Question: Is there a way to hard code the first column of a csv file then import my data from google analytics starting at the second column?
My problem is that when I hardcode the first column then upload my data, my Google analytics data is printing on the 1st column instead of the second column of the csv file.

'''
def print_csv_file(results):
with open("Google Analytics.csv", "wt") as csvfile:
if results.get('rows', []):
# do headers into output_row
csvfile.write('Site
')
for i in range(5):
csvfile.write('siteName')
csvfile.write('
')
output_row = ""
for header in results.get('columnHeaders'):
output_row += '"' + header.get('name') + '"' + ','
csvfile.write(output_row + '
')
# do cells into output_row
for row in results.get('rows'):
output_row = ""
counter = 1
for cell in row:
if cell.isdigit():
output_row += cell +','
else:
try:
float(cell)
output_row+= cell +','
except ValueError:
output_row += '"' + cell + '"'+','
counter +=1
csvfile.write(output_row + '
')
else:
csvfile.write('No Results Found')
def print_top_pages(service, start_date, end_date):
# Print out informat in that's queried.
query = service.data().ga().get(
ids = GA_SITE_CODE,
start_date = start_date,
end_date = end_date,
dimensions = 'ga:year,ga:pagePath',
metrics = 'ga:pageviews,ga:uniquePageviews,ga:avgTimeOnPage,ga:entrances,ga:bounceRate,ga:exitRate',
sort = '-ga:pageviews',
start_index = 1,
max_results = 10000).execute()
print_csv_file(query)
'''
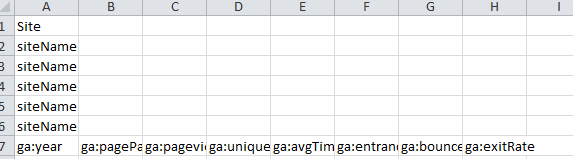
Answer: When dealing with CSV data, you should use the 'csv' library, which simplify both reading and writing. Since your question is not very clear, I can only guess what you are trying to do. For that, please take a look at this rewrite of your code:
'''
import csv
def print_csv_file(results):
with open('Google Analytics.csv', 'w') as output_file:
writer = csv.writer(output_file)
if 'rows' not in results:
writer.writerow(['No Results Found'])
return
header = ['Site'] + [cell['name'] for cell in results['columnHeaders']]
writer.writerow(header)
for row in results['rows']:
row.insert(0, 'SiteName')
writer.writerow(row)
'''